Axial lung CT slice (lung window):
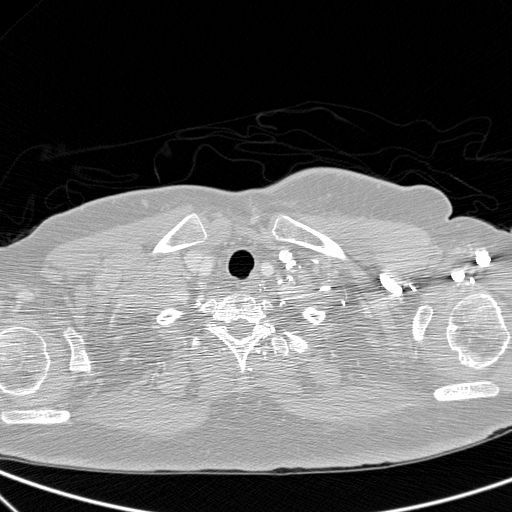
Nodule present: no